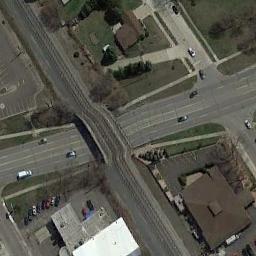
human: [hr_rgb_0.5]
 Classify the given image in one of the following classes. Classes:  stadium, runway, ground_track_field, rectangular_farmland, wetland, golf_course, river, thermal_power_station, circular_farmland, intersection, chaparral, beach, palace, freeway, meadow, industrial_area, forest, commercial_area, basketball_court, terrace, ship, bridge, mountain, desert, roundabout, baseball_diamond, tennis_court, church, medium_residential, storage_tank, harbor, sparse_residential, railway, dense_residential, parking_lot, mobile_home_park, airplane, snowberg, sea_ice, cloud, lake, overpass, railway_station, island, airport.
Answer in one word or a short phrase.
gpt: overpass